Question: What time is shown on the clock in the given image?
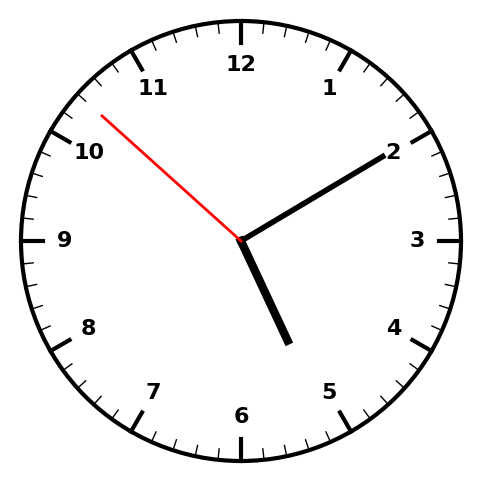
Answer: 05:09:52